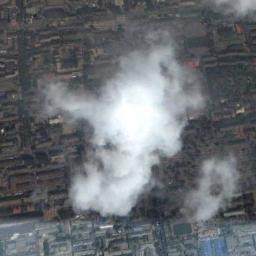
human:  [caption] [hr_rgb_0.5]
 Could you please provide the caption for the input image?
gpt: The cumulus clouds are located above the city .

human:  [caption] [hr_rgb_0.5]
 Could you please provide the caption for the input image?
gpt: The white cloud is above numerous buildings .

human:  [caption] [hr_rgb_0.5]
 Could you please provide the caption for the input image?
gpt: White clouds over the city .

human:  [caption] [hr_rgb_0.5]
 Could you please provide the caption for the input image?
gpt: There is a little thin cloud above the brown farmland .

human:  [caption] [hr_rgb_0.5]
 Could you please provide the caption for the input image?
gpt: A few pieces of thick white clouds over an urban area .